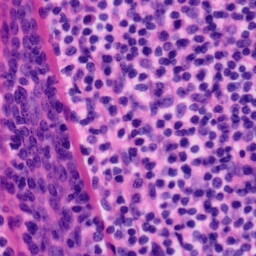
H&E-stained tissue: Tonsil